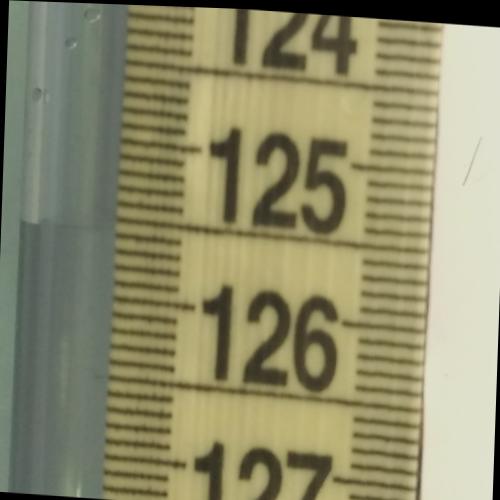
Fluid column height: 125.6 cm